Question: I'm very new to Prolog. I defined in 'graph.pl' the following graph:

And here's my Prolog code:
'''
edge(a,e).
edge(e,d).
edge(d,c).
edge(c,b).
edge(b,a).
edge(d,a).
edge(e,c).
edge(f,b).
path(X,X).
path(X,Y):- edge(X,Z) ; path(Z,Y).
'''
I understand it like this: 'X''Y''X''Z''Z''Y' (some kind of recursion).
Is that right for the presented graph? When I ask Prolog about the path between vertex 'A' and vertex 'F' it gives me 'true' ... which isn't even right! What might be wrong in this code?
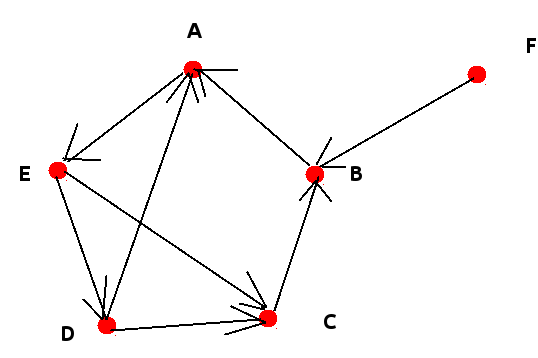
Answer: Cycles in the graph. You need to track what nodes you're visiting, and check them. Try this, using a helper predicate with an accumulator to track the visited nodes:
'''
path(A,B) :- % two nodes are connected, if
walk(A,B,[]) % - if we can walk from one to the other,
. % first seeding the visited list with the empty list
walk(A,B,V) :- % we can walk from A to B...
edge(A,X) , % - if A is connected to X, and
not(member(X,V)) , % - we haven't yet visited X, and
( % - either
B = X % - X is the desired destination
; % OR
walk(X,B,[A|V]) % - we can get to it from X
) %
. % Easy!
edge(a,e).
edge(e,d).
edge(d,c).
edge(c,b).
edge(b,a).
edge(d,a).
edge(e,c).
edge(f,b).
'''